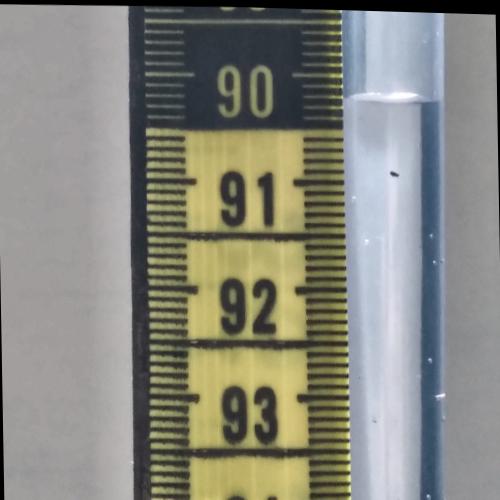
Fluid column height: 90.2 cm